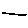
Label: line